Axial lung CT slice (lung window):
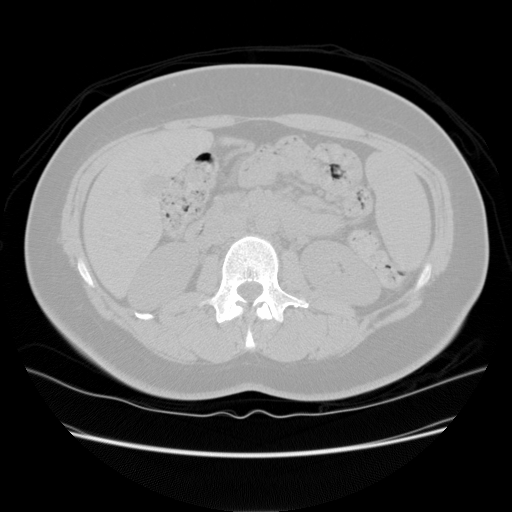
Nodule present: no